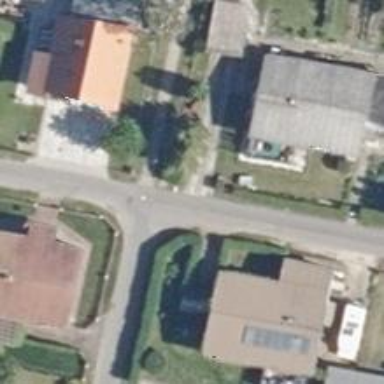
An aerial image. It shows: Asphalt road in residential area.